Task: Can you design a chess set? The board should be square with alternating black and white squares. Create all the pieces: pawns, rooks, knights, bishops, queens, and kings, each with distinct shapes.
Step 1605:
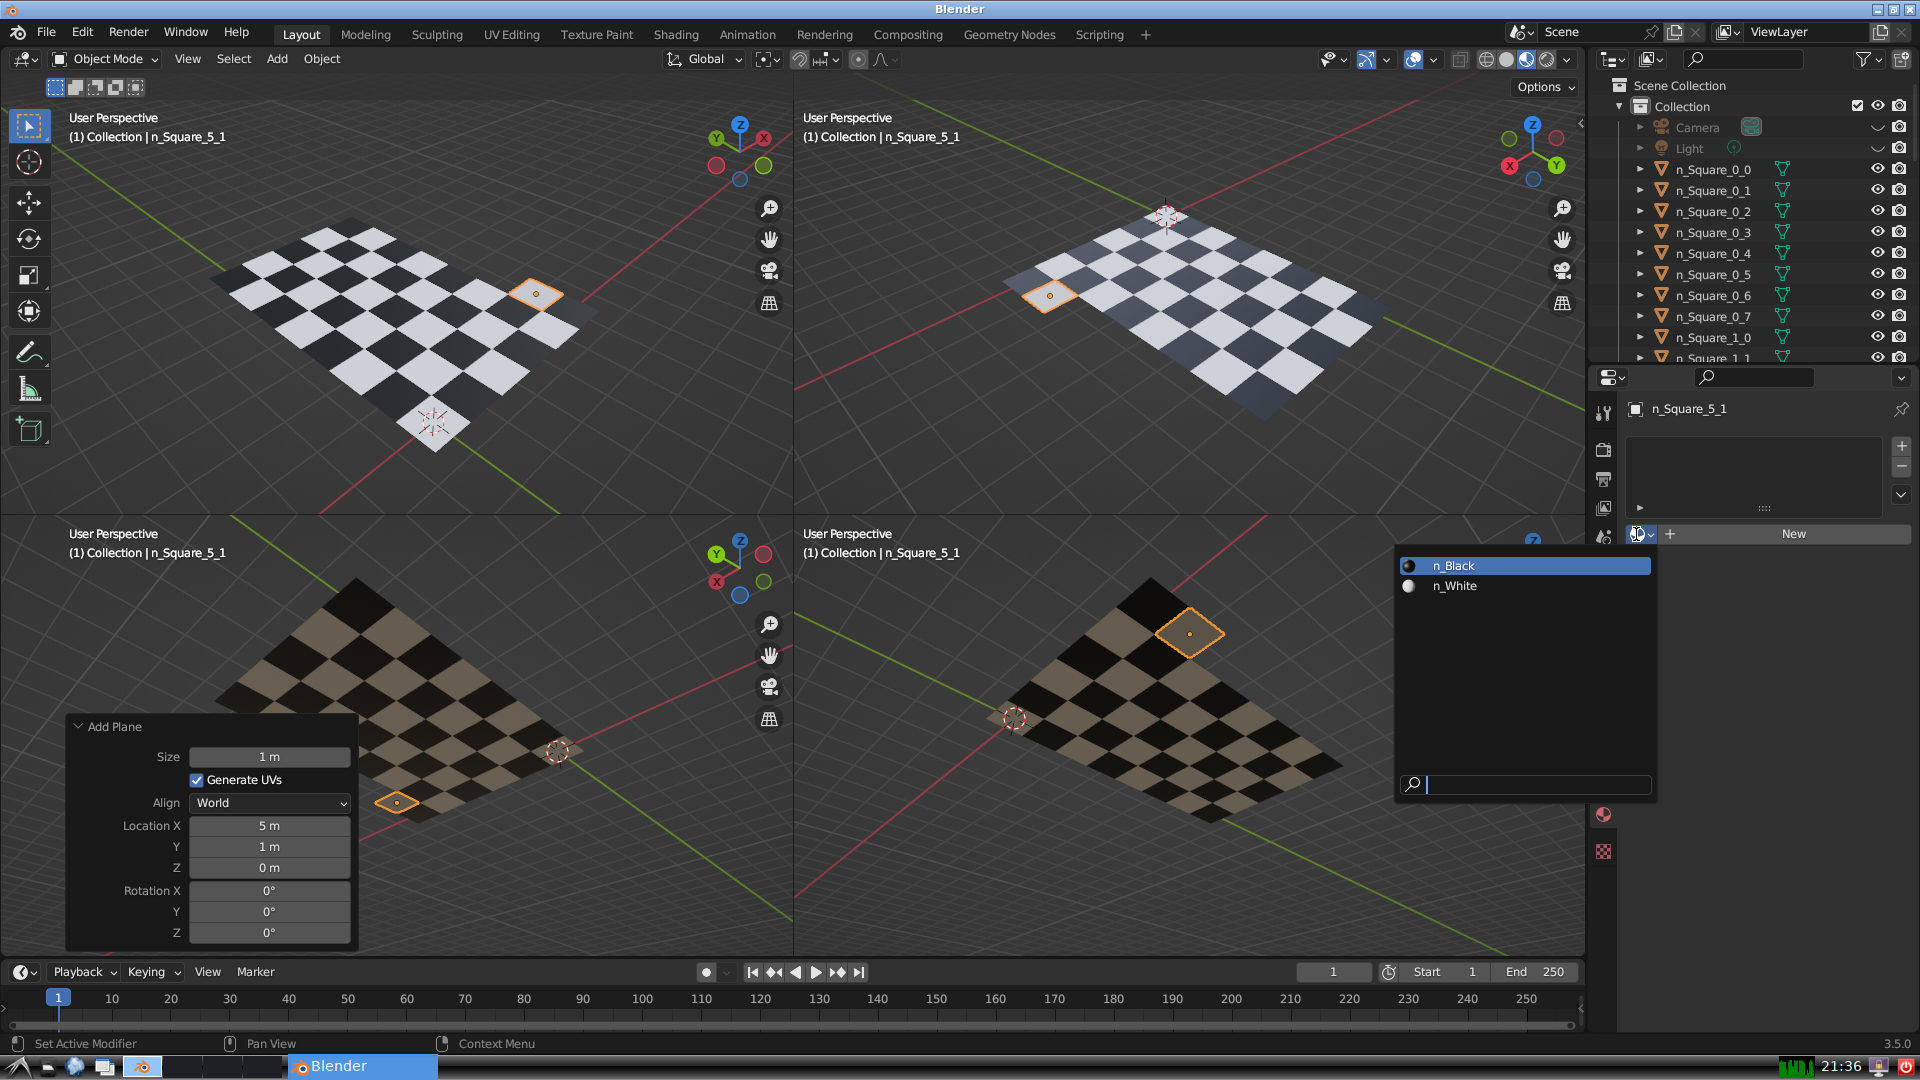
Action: input_text: n_White